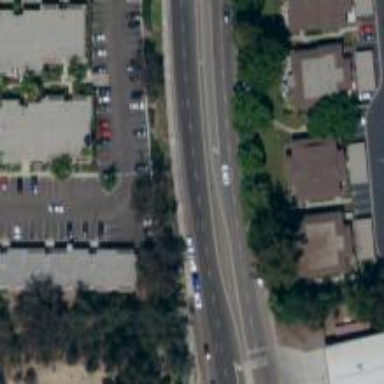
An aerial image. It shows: Secondary road with asphalt surface and separate sidewalk.